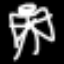
Label: angel